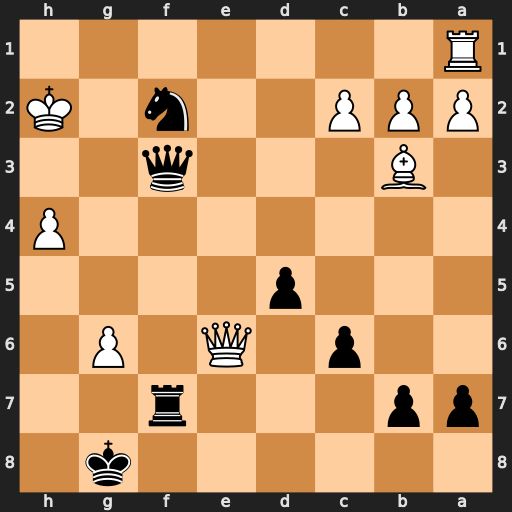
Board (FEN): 6k1/pp3r2/2p1Q1P1/3p4/7P/1B3q2/PPP2n1K/R7
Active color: b
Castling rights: -
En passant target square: -
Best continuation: Ng4+ Qxg4 Qxg4